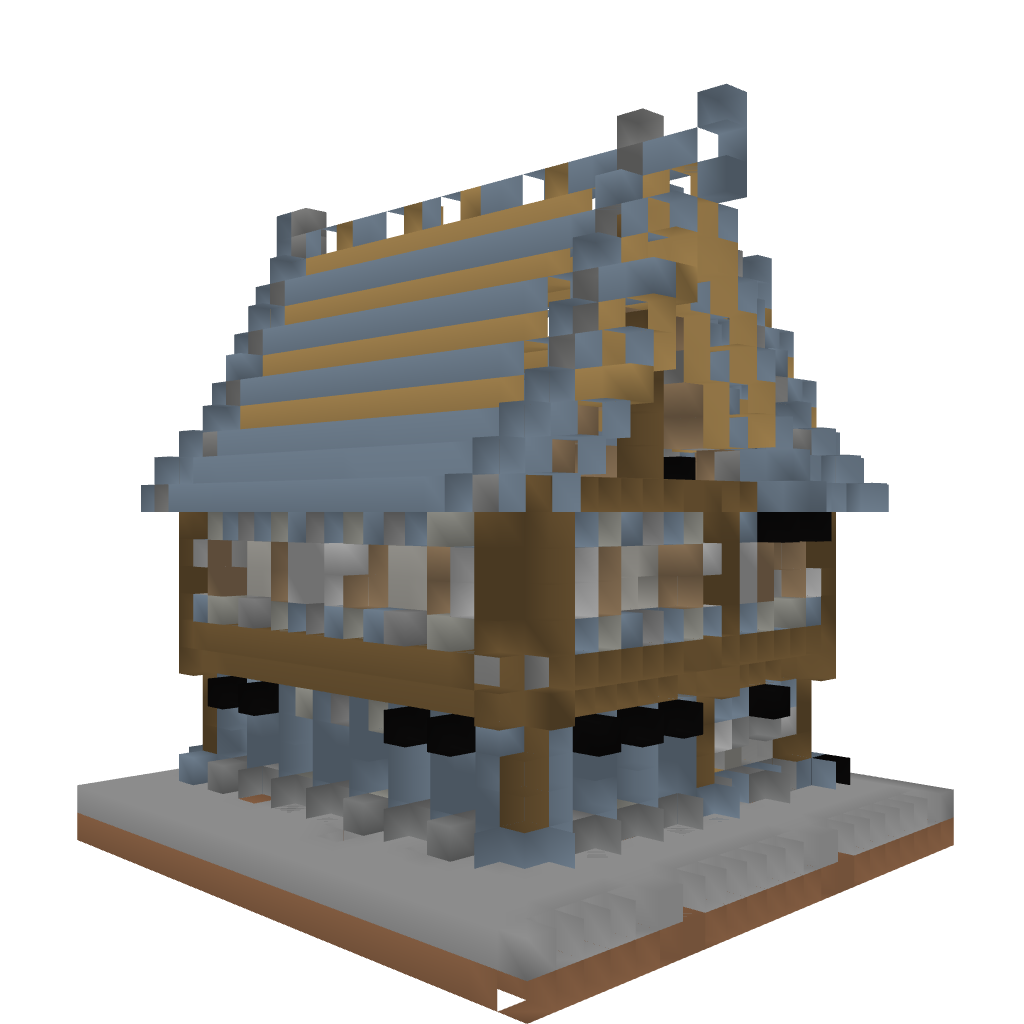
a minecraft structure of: Medium Medieval House